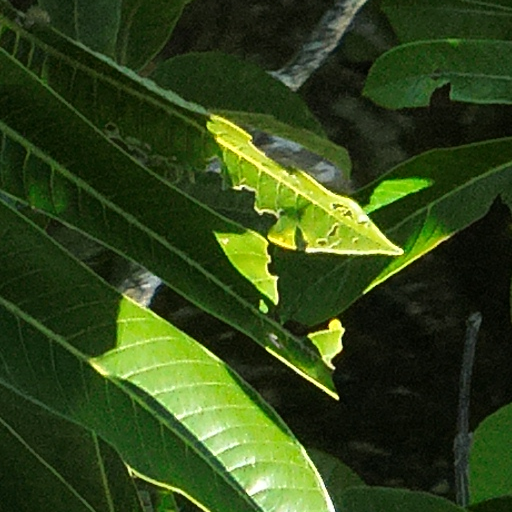
Species: Virola surinamensis
GBIF accepted scientific name: Virola surinamensis
Crown area (m\u00b2): 257.464